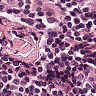
Metastatic tissue present: no